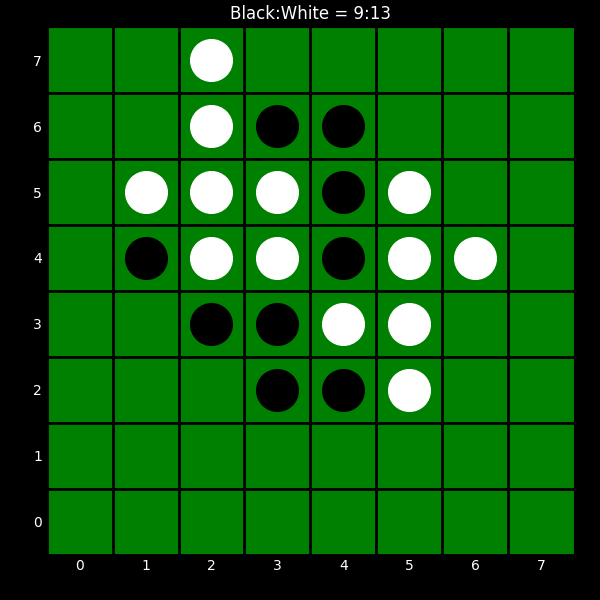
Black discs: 9
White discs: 13